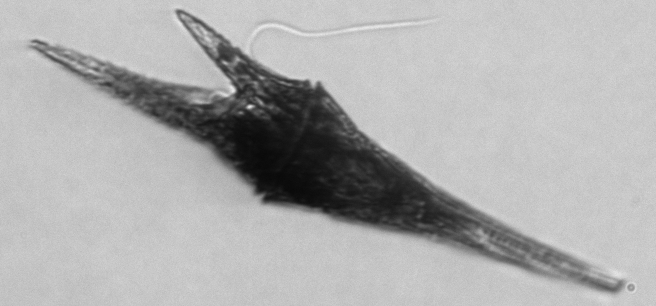
Label: Tripos_furca